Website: lowes
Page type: payment
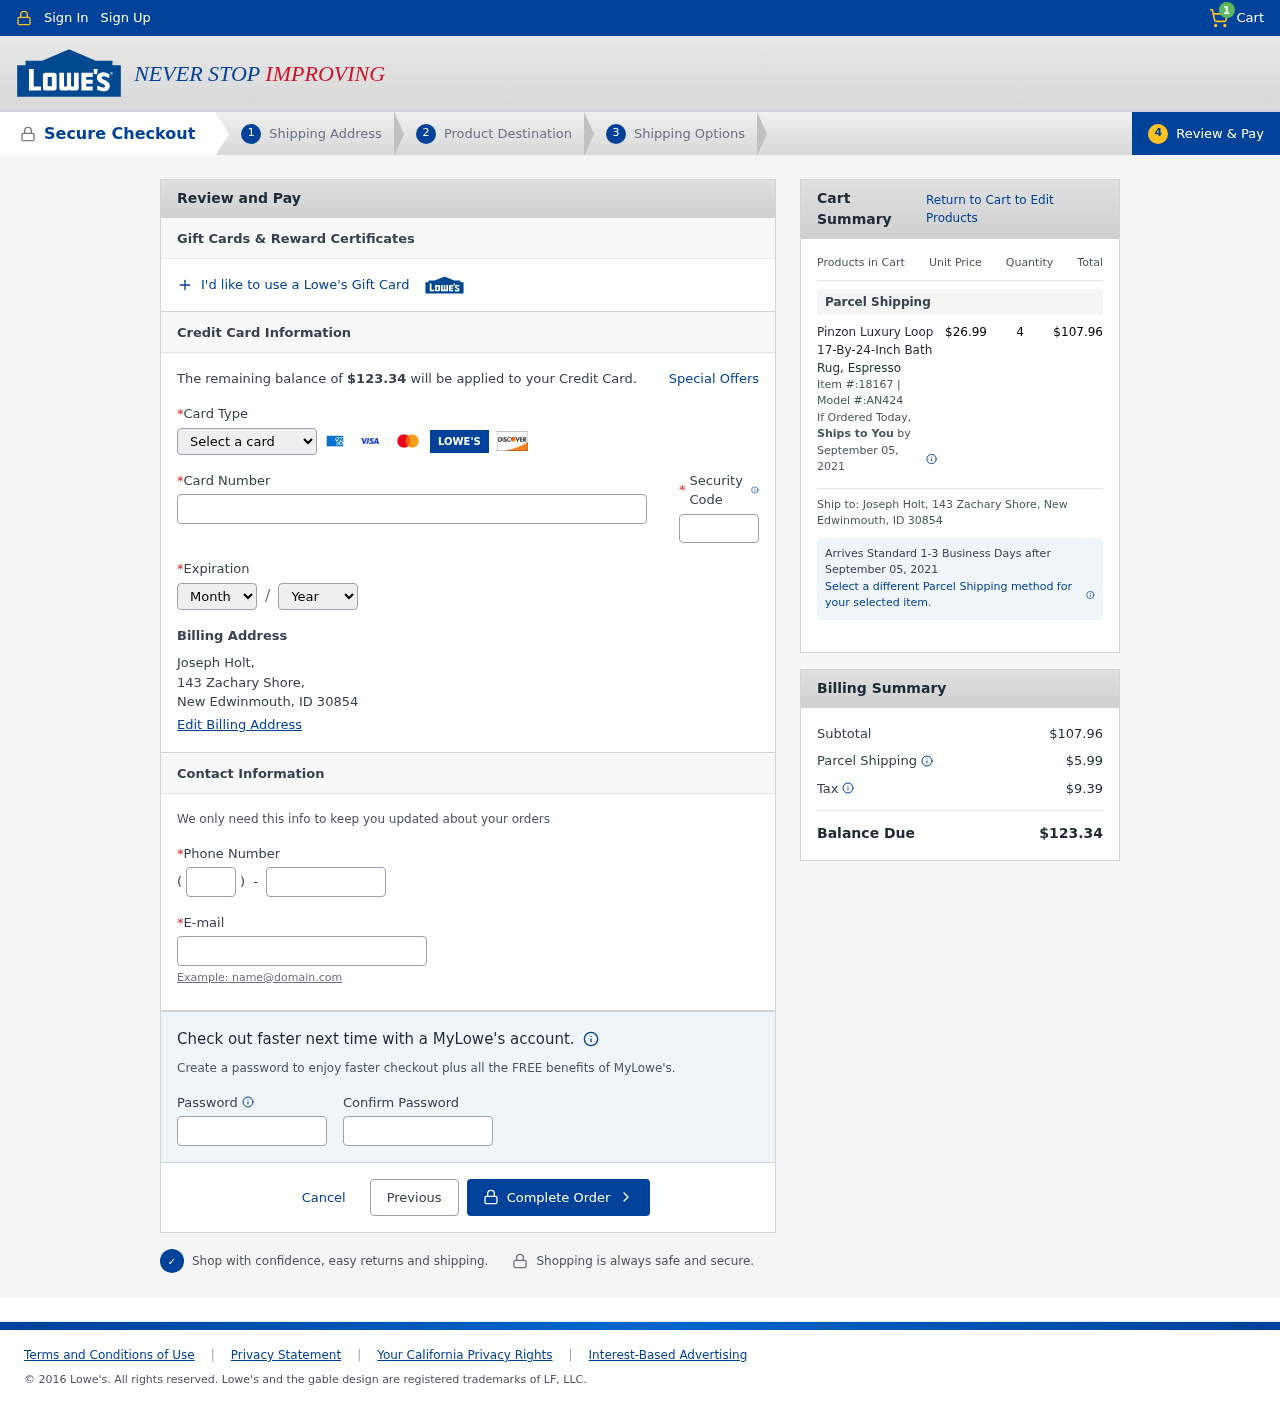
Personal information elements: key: PII_CARD_CVV
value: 520
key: PII_CARD_EXPIRY_MONTH
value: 11
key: PII_CARD_EXPIRY_YEAR
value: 26
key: PII_CARD_NUMBER
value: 2704 7647 2660 2549
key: PII_CARD_TYPE
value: Mastercard
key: PII_CITY_STATE_ZIP
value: New Edwinmouth, ID 30854
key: PII_EMAIL
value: josephholt@hotmail.com
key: PII_FULLNAME
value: Joseph Holt,
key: PII_PHONE
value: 5159004791
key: PII_PHONE_AREA
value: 515
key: PII_STREET
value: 143 Zachary Shore
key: PII_STREET
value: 143 Zachary Shore,
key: PII_FULLNAME2
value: Joseph Holt
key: PII_CITY
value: New Edwinmouth
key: PII_STATE_ABBR
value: ID
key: PII_POSTCODE
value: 30854
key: PII_POSTCODE_FULL
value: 30854
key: PII_CITY_STATE
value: New Edwinmouth, ID
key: PII_POSTCODE_NUMERIC
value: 30854
Product elements: key: PRODUCT1_NAME
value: Pinzon Luxury Loop 17-By-24-Inch Bath Rug, Espresso
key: PRODUCT1_PRICE
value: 26.99
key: PRODUCT1_QUANTITY
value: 4
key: PRODUCT1_ITEM
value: Item #:18167
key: PRODUCT1_MODEL
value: Model #:AN424
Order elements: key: ORDER_NUM_ITEMS
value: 1
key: ORDER_TOTAL
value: $123.34
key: ORDER_SHIPPING_DATE
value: September 05, 2021
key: ORDER_SUBTOTAL
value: $107.96
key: ORDER_SHIPPING_DATE2
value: September 05, 2021
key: ORDER_SHIPPING_COST
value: $5.99
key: ORDER_TAX
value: $9.39